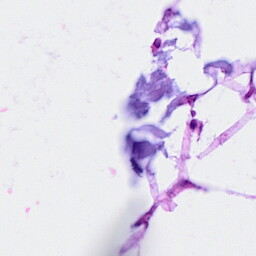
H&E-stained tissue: Breast